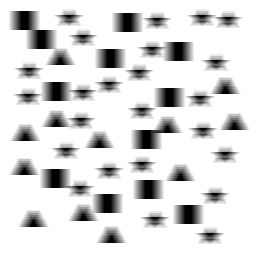
Squares: 12
Triangles: 12
Stars: 24
Total shapes: 48